Current action and preconditions to check: trajectory_clear

Your task: For each precondition in the list above, predict whether it will hold at this action.

Consider the current scene as observed from the mobile robot's camera, and analyze the predicted future states of all dynamic agents (e.g., people, animals, vehicles, or any moving entities) within the NEXT SECOND.

IMPORTANT: Only answer "very likely" if you are absolutely certain—based on strong, clear evidence—that a dynamic agent will violate the precondition in the predicted future state. Do NOT answer "very likely" for unlikely, ambiguous, or low-probability risks.

Ask yourself for each precondition: Is there a high probability, with clear and convincing evidence, that the predicted future states of any dynamic agent will interfere with the predicted future state of the currently executing action within the NEXT SECOND, causing that precondition to fail?

Assess the risk level based on these predictions. Use "likely" or "very likely" if motions create a clear risk of interference.

Use "neutral" or "improbable" if agents are nearby but their predicted paths are clearly diverging or non-conflicting.

Failure Risk Categories: "very improbable", "improbable", "neutral", "likely", "very likely"

Answer Format: Output ONLY the probability_of_failure value from these categories: "very improbable", "improbable", "neutral", "likely", "very likely"

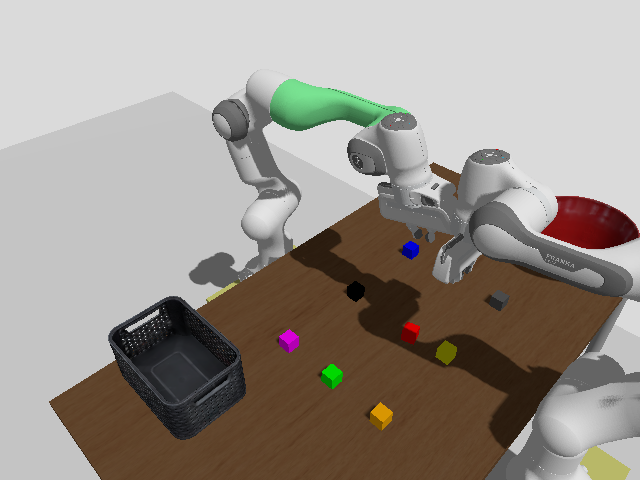

Answer: likely